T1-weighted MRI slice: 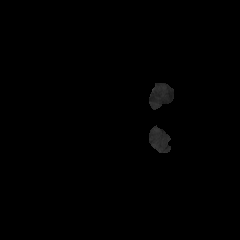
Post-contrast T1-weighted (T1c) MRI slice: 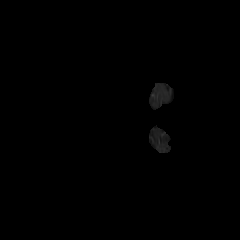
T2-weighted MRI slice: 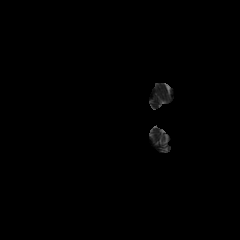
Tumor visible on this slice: no